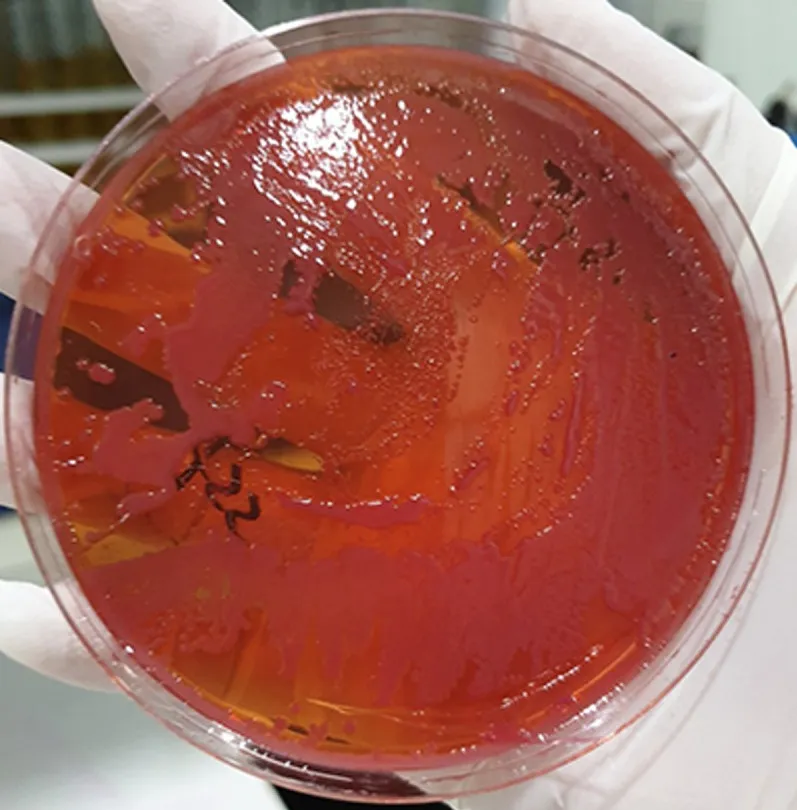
the culture appearance of Acinetobacter baumannii colonies on MacConkey agar.
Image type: pathology (gram)